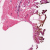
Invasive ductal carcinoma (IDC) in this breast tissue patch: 0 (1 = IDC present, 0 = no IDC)